Brain MRI, modality: hrT2
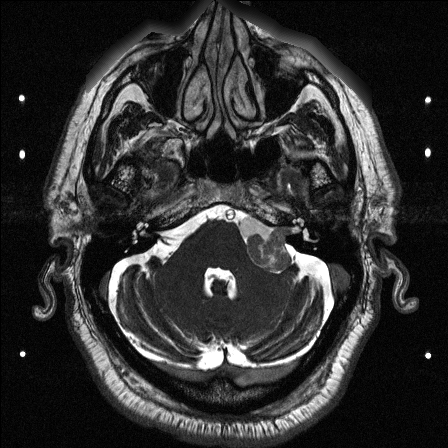